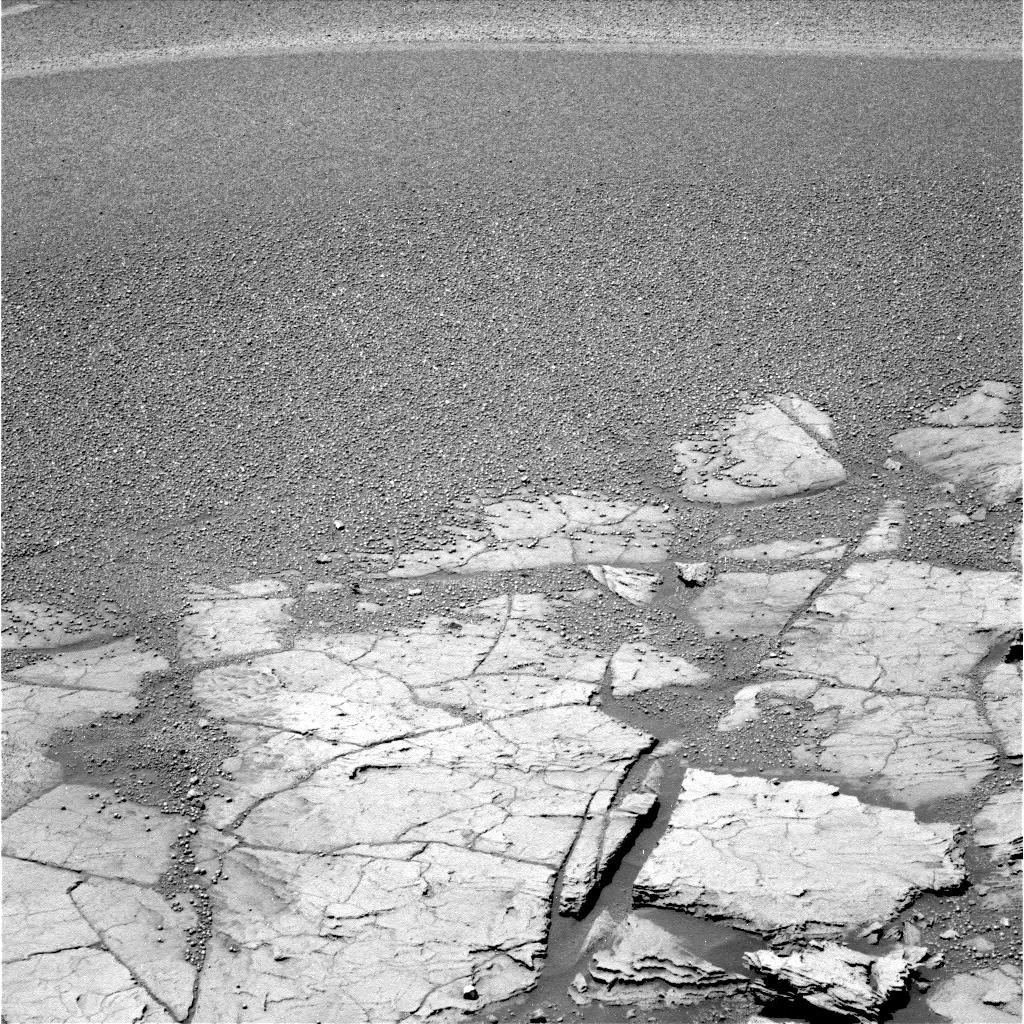
Terrain classes present: Bedrock, Gravel / Sand / Soil, Shadow